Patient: sex F, age 48
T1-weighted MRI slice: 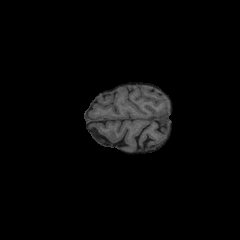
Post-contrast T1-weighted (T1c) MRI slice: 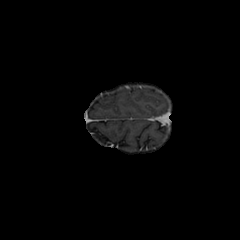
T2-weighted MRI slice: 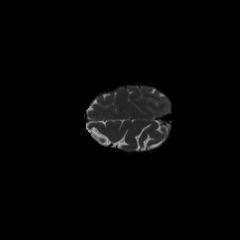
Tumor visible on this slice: no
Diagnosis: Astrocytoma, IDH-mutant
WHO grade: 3